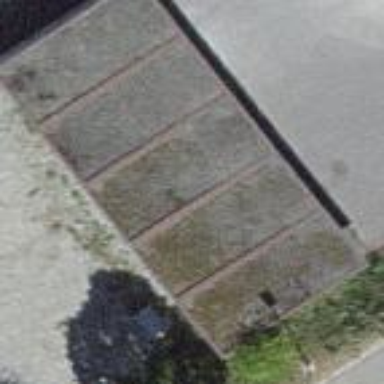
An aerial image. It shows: Garage.